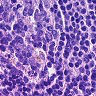
Metastatic tissue present: no